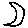
Label: moon